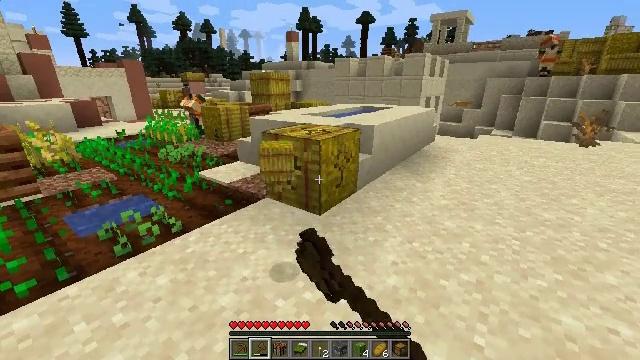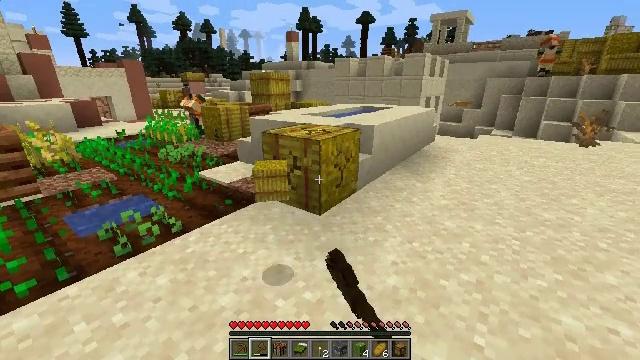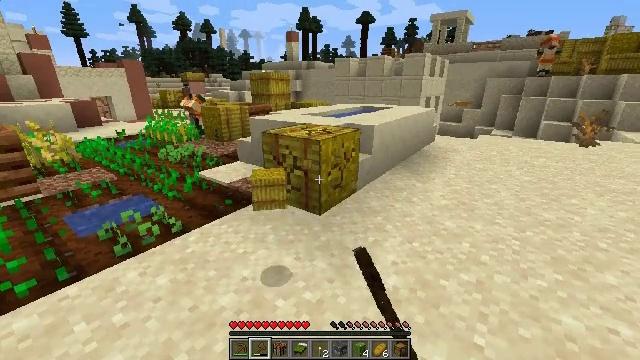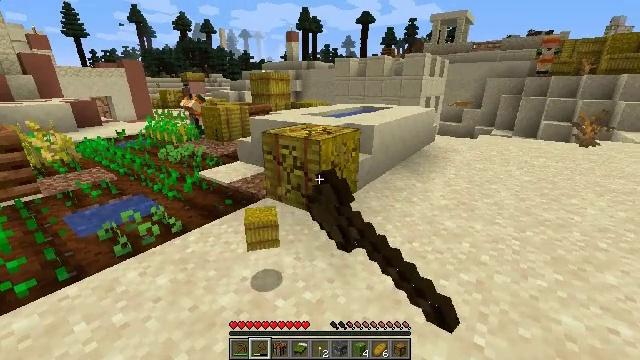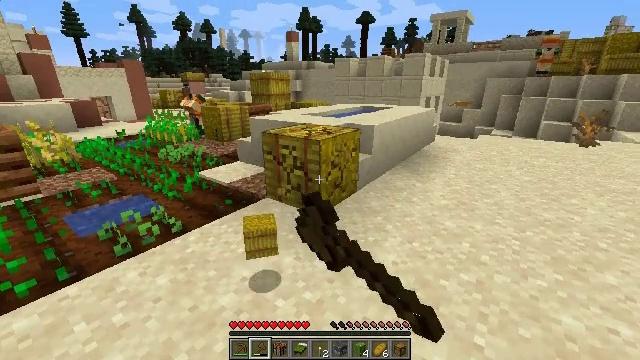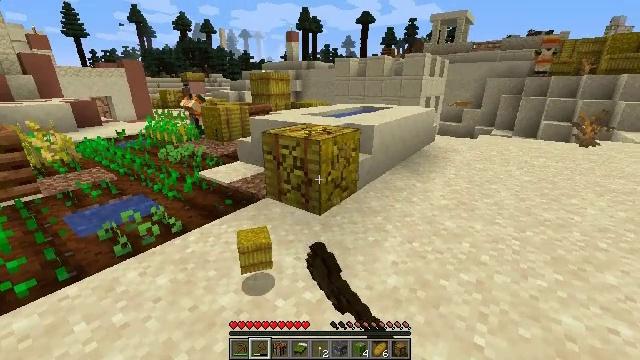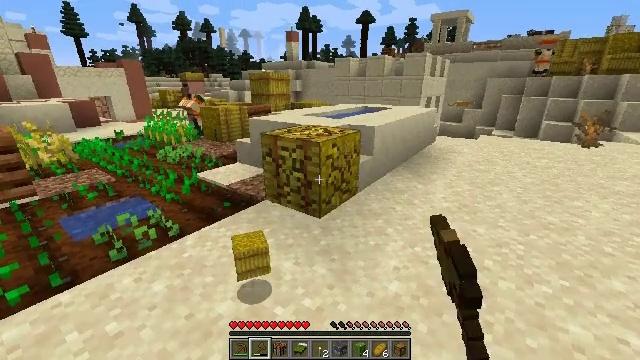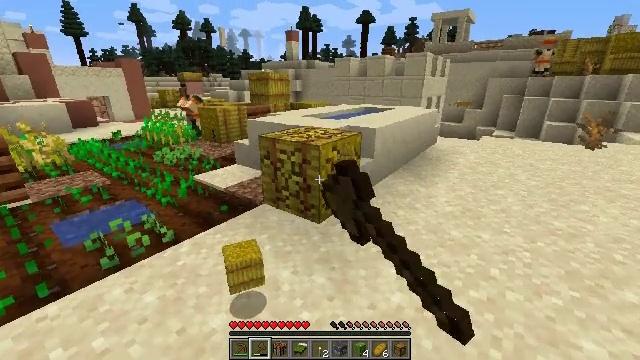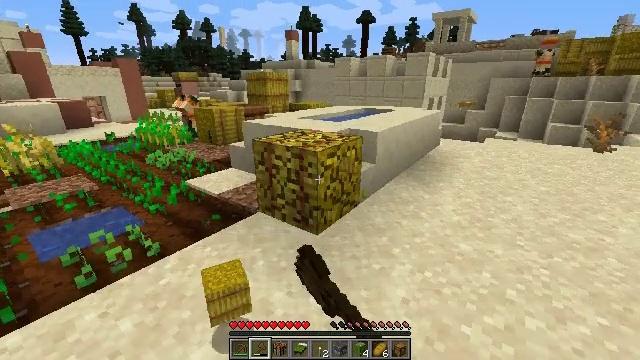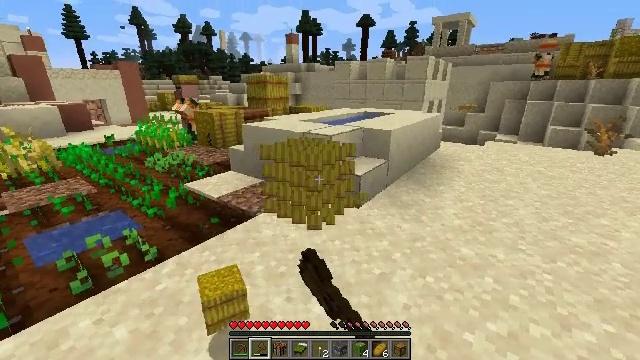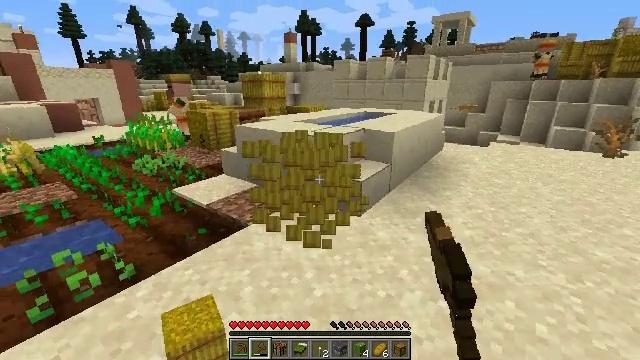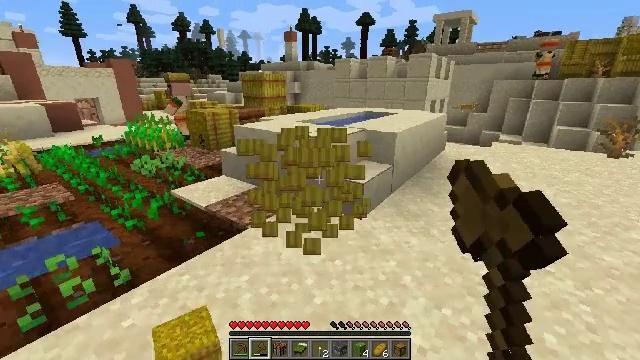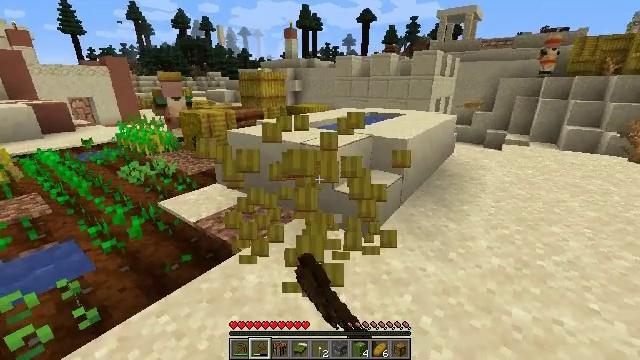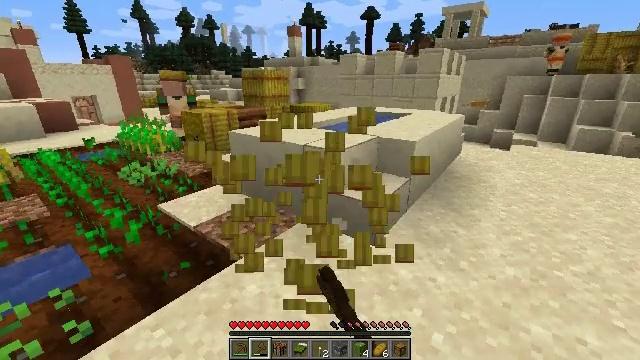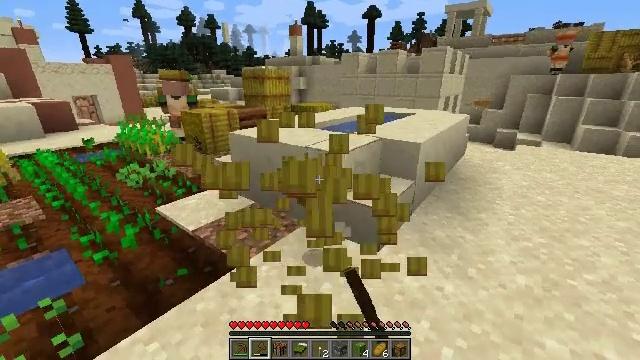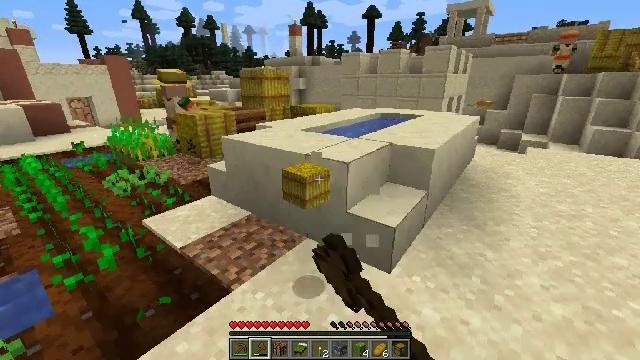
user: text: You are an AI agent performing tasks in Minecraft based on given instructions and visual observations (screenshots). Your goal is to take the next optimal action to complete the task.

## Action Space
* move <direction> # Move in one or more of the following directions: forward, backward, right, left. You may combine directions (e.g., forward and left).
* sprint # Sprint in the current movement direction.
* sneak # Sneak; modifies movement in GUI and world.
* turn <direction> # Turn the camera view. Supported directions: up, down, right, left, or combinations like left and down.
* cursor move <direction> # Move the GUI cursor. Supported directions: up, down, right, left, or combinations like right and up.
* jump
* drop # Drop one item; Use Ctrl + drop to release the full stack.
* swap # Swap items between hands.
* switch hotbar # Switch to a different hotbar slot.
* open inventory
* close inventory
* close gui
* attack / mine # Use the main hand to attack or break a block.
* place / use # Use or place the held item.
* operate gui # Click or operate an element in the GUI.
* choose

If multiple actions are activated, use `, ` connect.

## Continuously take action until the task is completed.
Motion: motion action
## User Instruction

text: Mine a hay block from the field.
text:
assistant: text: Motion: attack / mine
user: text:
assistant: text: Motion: attack / mine
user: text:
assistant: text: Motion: attack / mine
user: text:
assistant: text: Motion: attack / mine
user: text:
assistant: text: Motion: attack / mine
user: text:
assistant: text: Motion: move forward, attack / mine
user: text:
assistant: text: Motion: move forward, attack / mine
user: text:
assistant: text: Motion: move forward, attack / mine
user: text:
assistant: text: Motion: move forward, attack / mine
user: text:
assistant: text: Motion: move forward, attack / mine
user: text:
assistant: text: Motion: move forward, attack / mine
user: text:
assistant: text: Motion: move forward, attack / mine
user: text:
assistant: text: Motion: move forward, attack / mine
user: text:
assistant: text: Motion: move forward, attack / mine
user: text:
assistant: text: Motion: move forward, attack / mine
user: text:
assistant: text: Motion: move right, turn left and down, attack / mine
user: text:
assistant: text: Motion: move right, turn left and down, attack / mine
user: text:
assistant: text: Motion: move forward and move right, turn left
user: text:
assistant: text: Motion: move forward and move right, turn left
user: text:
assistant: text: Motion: move forward and move right, turn left
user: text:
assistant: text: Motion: move forward and move right, turn left
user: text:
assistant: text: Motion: move forward and move right, turn left
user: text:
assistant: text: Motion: move forward and move right
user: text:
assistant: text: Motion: move forward and move right, turn left and down
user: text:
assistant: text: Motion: move forward and move right, turn left and down
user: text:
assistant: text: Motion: move forward and move left, turn left and down
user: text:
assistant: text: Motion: move forward and move left, turn left
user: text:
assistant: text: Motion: move forward and move left
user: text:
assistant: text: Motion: move forward and move left
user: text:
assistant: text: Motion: move forward and move left, turn right